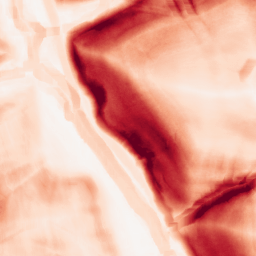
Category: morphological
Decomposition family: morphological_gradient
Decomposition parameters: size: 10
shape: square
Upsampling method: regularized
Upsampling parameters: scale: 4
lambda_reg: 0.001
Upsampling scale: 4